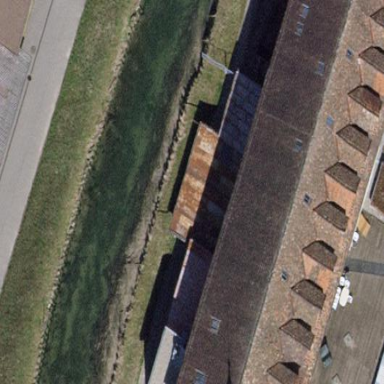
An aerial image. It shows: Industrial building.